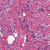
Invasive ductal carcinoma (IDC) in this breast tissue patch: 0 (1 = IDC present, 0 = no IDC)